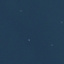
Label: SeaLake